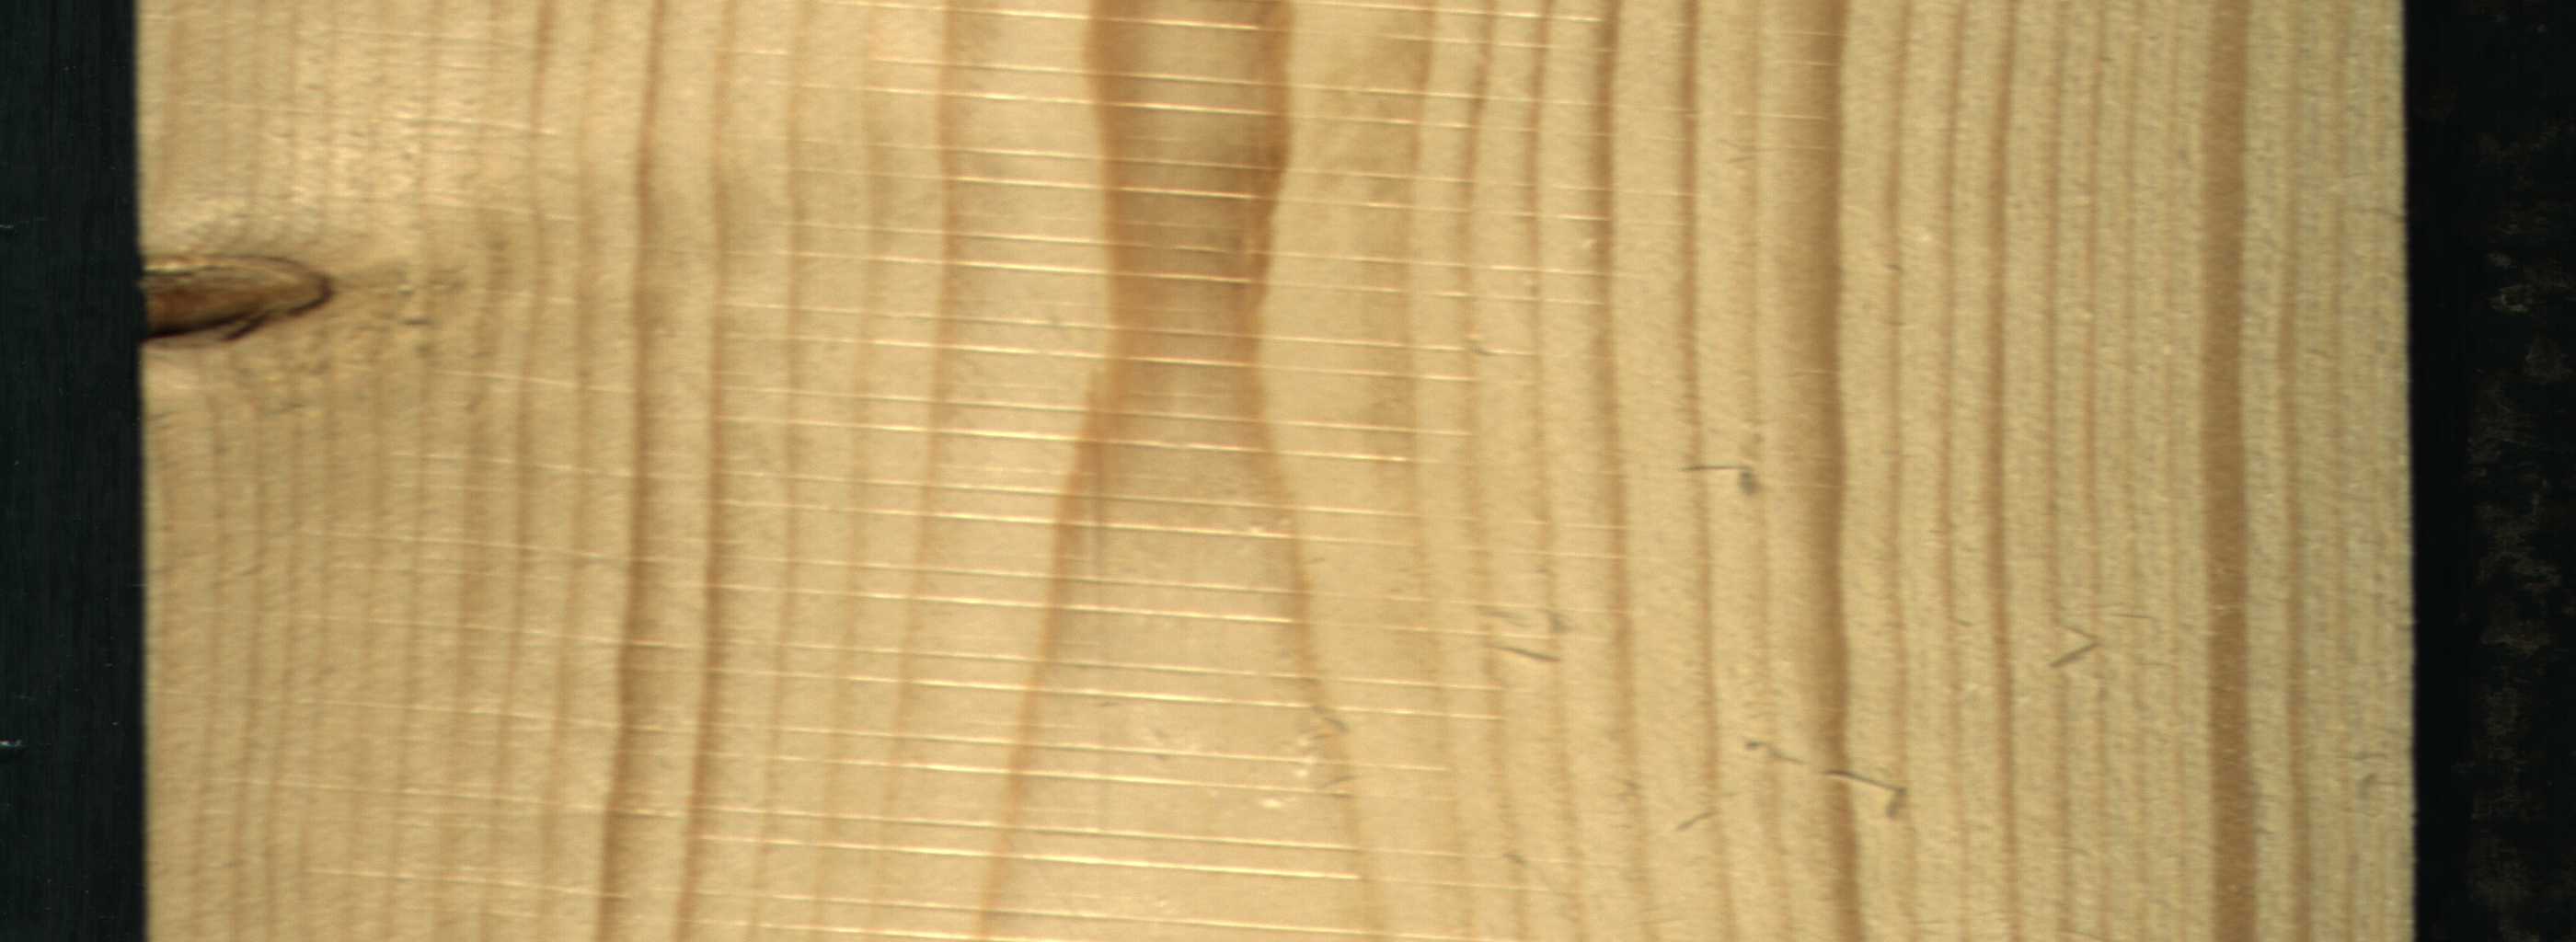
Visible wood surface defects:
Dead_Knot